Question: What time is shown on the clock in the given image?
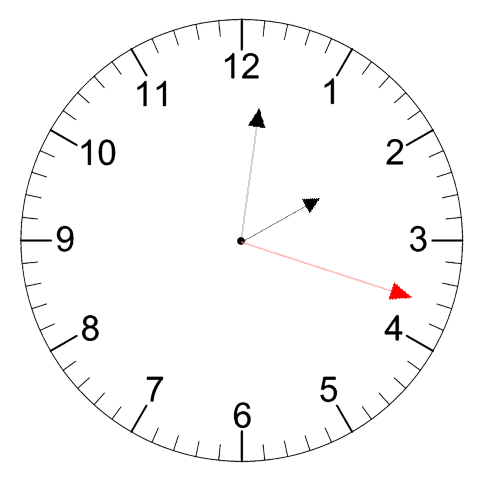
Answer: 02:01:18